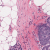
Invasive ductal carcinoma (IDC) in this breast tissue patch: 0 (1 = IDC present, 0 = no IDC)